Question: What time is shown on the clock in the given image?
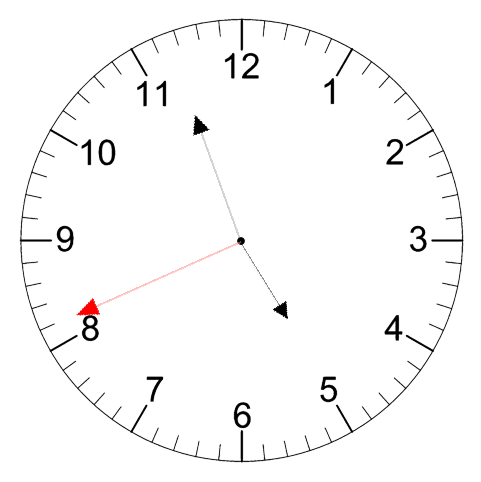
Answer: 04:56:41